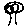
Label: tree